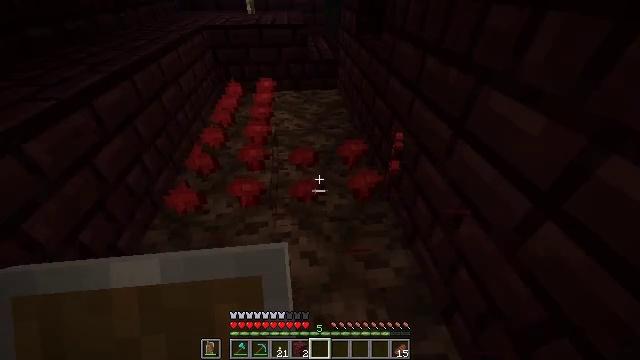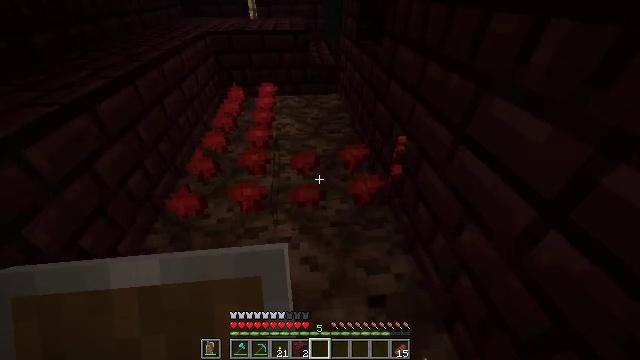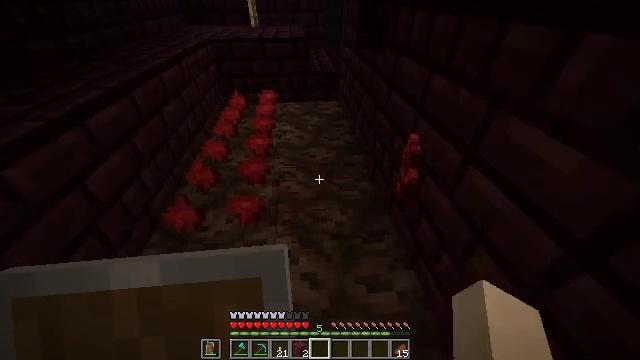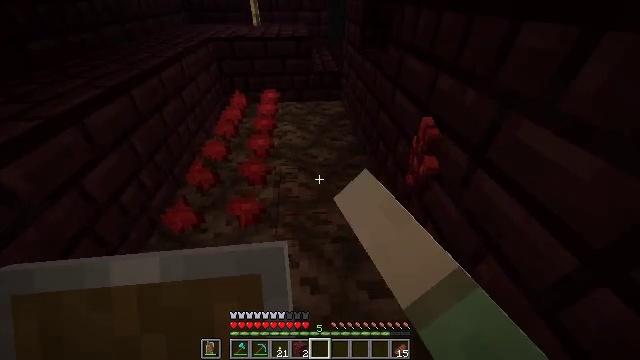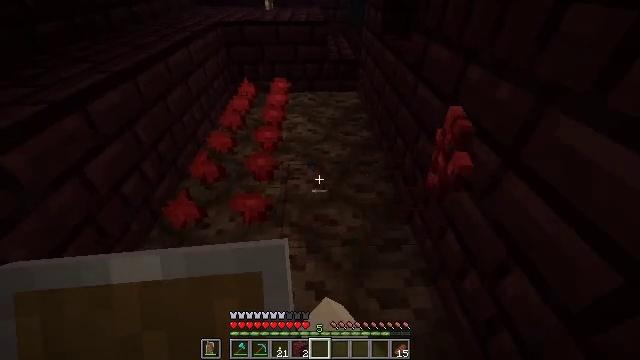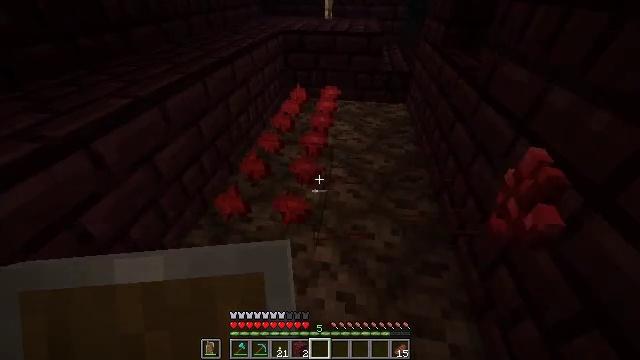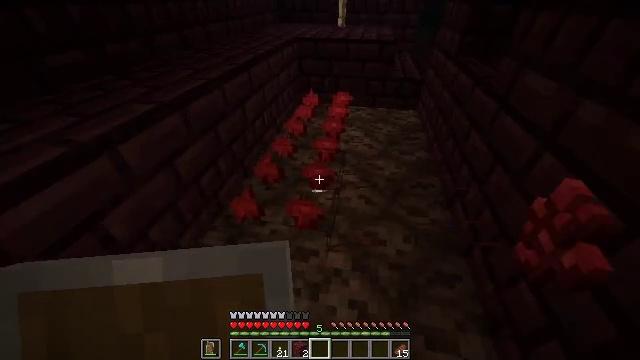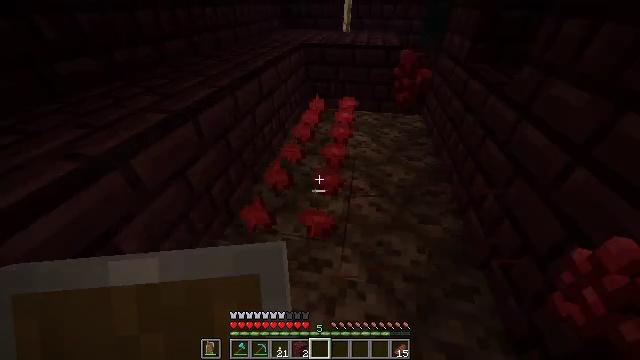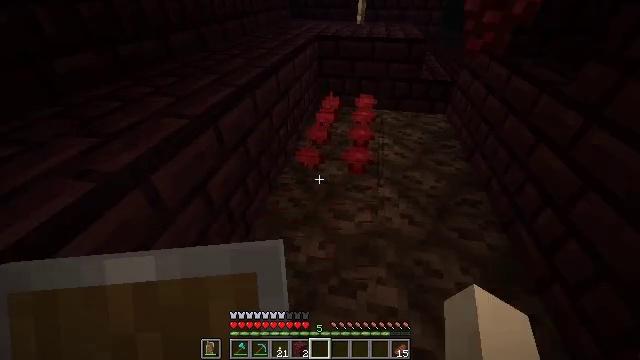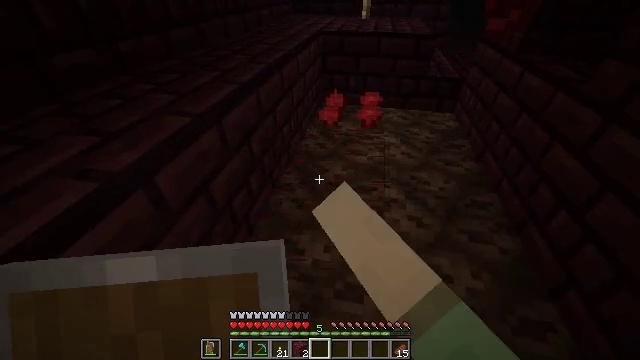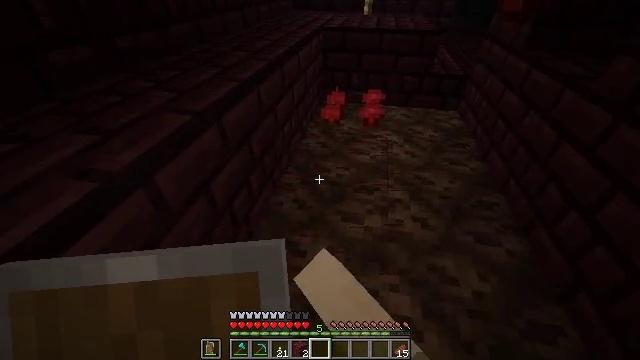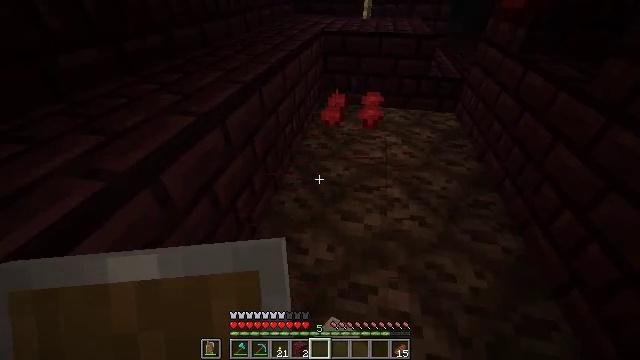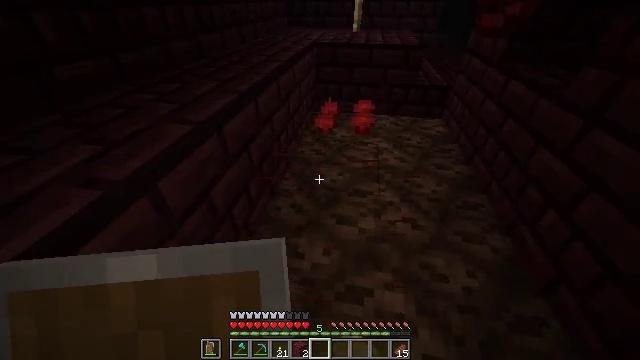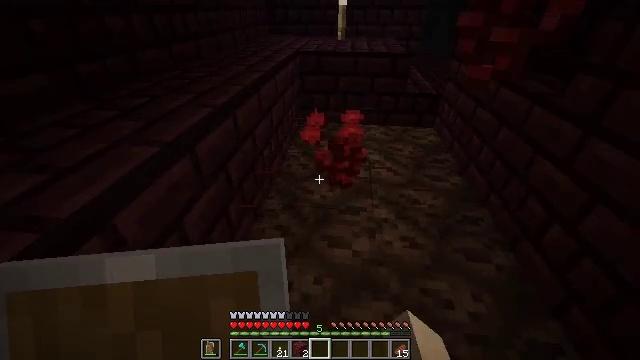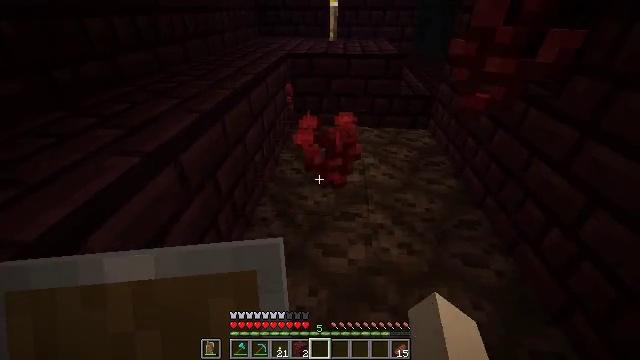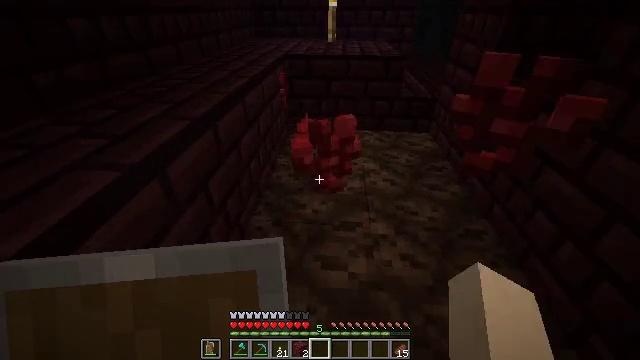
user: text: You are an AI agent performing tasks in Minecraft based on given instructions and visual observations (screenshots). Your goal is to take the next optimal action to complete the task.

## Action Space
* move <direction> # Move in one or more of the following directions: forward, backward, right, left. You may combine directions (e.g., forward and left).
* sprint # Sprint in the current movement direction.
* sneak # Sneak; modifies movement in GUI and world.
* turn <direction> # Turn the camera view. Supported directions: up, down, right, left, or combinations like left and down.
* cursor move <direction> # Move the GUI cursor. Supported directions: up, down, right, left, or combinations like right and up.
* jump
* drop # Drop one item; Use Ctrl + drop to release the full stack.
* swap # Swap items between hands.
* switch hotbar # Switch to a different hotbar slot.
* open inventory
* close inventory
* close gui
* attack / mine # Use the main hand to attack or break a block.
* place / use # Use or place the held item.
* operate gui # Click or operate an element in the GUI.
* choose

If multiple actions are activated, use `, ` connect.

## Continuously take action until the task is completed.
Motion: motion action
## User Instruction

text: Harvest nether wart in the Nether.
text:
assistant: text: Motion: move forward
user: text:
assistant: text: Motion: attack / mine
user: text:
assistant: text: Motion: attack / mine
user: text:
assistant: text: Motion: turn left
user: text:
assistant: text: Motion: move forward and move left, turn left
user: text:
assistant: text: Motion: move forward and move left, turn left
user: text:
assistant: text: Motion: move forward and move left
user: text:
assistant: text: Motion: move left, attack / mine
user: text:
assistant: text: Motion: attack / mine
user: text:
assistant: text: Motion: no_op
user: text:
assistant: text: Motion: no_op
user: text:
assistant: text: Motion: turn right and up
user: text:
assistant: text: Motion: move forward, turn right and up
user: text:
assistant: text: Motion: move forward, turn right
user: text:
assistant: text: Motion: move forward, attack / mine
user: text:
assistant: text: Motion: attack / mine
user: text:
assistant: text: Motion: turn right
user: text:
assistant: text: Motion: turn up
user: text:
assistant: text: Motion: no_op
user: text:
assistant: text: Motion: no_op
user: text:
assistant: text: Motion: no_op
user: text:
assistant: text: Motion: no_op
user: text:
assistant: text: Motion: no_op
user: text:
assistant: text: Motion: attack / mine
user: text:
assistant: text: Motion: move forward, attack / mine
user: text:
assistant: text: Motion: move forward, attack / mine
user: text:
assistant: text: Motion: move forward
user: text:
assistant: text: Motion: move forward
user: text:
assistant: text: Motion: move forward
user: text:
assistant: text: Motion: move forward